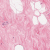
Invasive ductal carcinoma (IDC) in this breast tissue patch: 0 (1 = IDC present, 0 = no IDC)